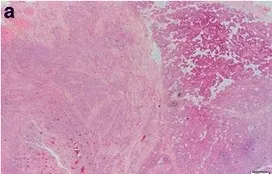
Histopathologic evaluation of parotid tissue specimens from the patient. Suppurative inflammation is observed in the parotid (a, b, c and d). Hematoxylin and eosin stain, original magnification:. 20x,. Scale bars indicate. 200 mum.
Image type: pathology (h&e)